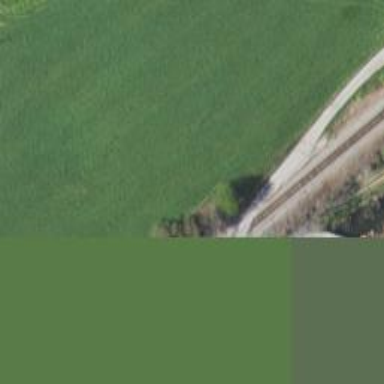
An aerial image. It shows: Level crossing along the railway.